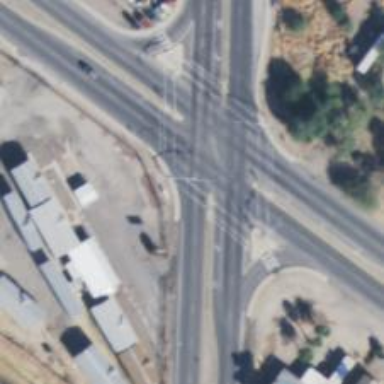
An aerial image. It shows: Marked crossing on the road.